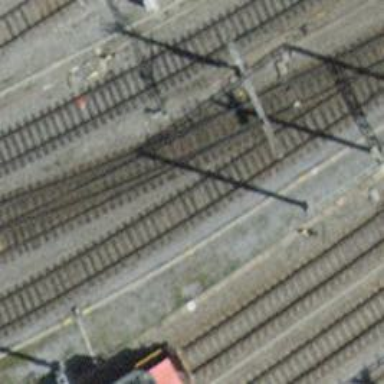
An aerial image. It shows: Railway siding with one electrified track and contact line for powering the train.